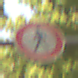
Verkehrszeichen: VerbotFussgaenger
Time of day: Midday
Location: Outdoor (Nature)
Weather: PartlyCloudy
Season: NotSpecified
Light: Natural